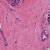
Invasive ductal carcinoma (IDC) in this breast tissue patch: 1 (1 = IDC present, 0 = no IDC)